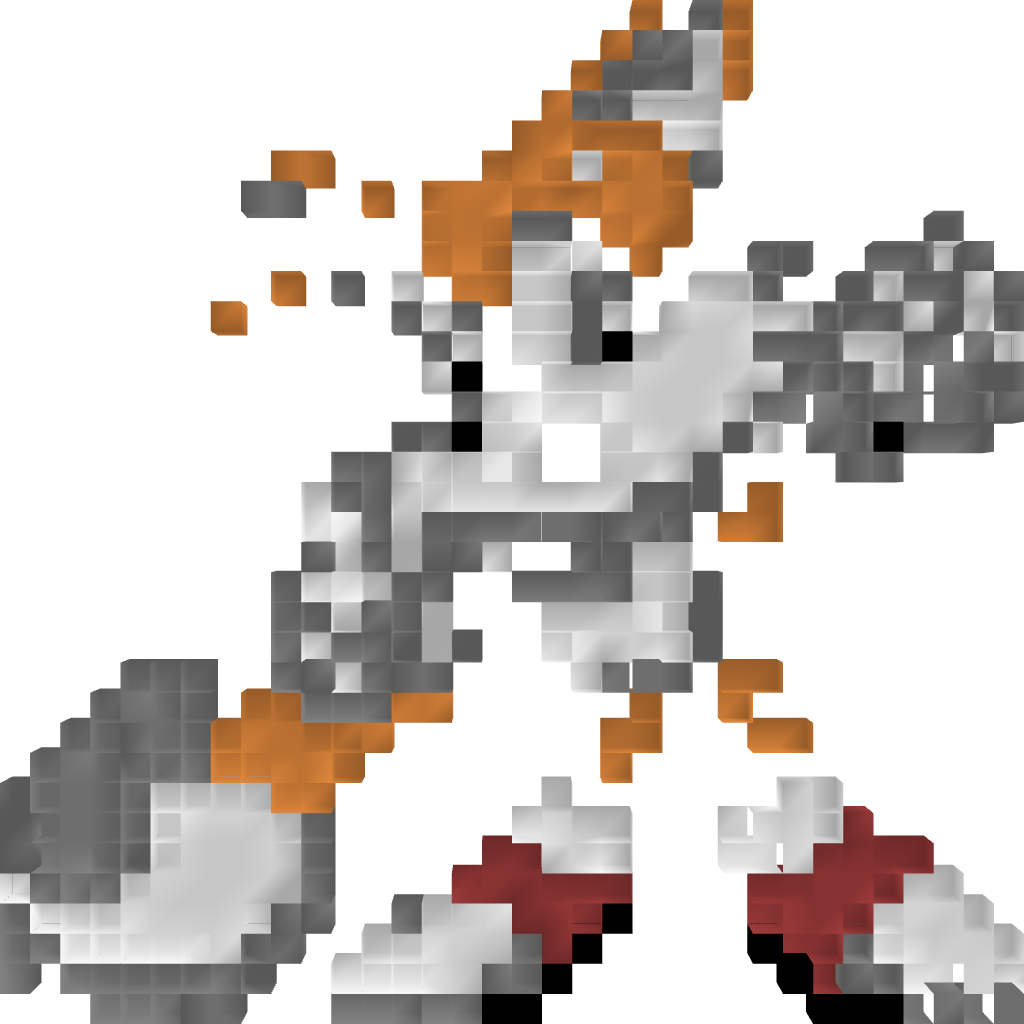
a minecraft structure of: Tails from Sonic 2 bad low quality